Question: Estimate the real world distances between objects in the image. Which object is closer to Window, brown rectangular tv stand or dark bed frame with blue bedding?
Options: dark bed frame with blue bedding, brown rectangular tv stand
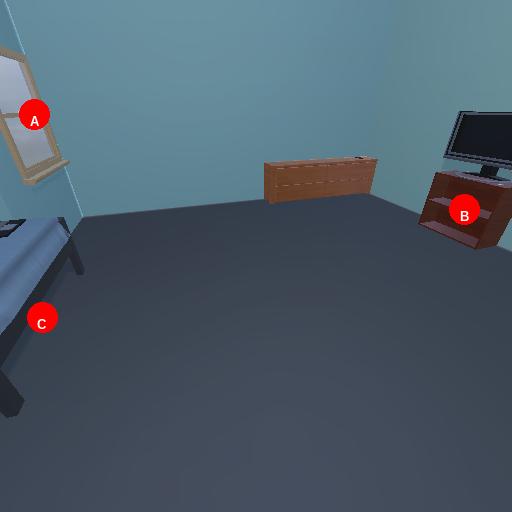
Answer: dark bed frame with blue bedding